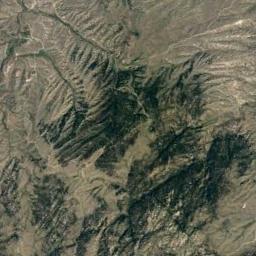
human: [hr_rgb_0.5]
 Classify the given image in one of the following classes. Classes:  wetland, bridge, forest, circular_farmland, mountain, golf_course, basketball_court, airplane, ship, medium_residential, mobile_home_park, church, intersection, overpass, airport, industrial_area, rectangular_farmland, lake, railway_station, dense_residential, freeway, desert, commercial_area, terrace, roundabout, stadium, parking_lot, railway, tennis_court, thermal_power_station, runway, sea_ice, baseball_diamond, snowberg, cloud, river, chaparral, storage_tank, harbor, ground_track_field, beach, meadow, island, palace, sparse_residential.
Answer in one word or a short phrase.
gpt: mountain